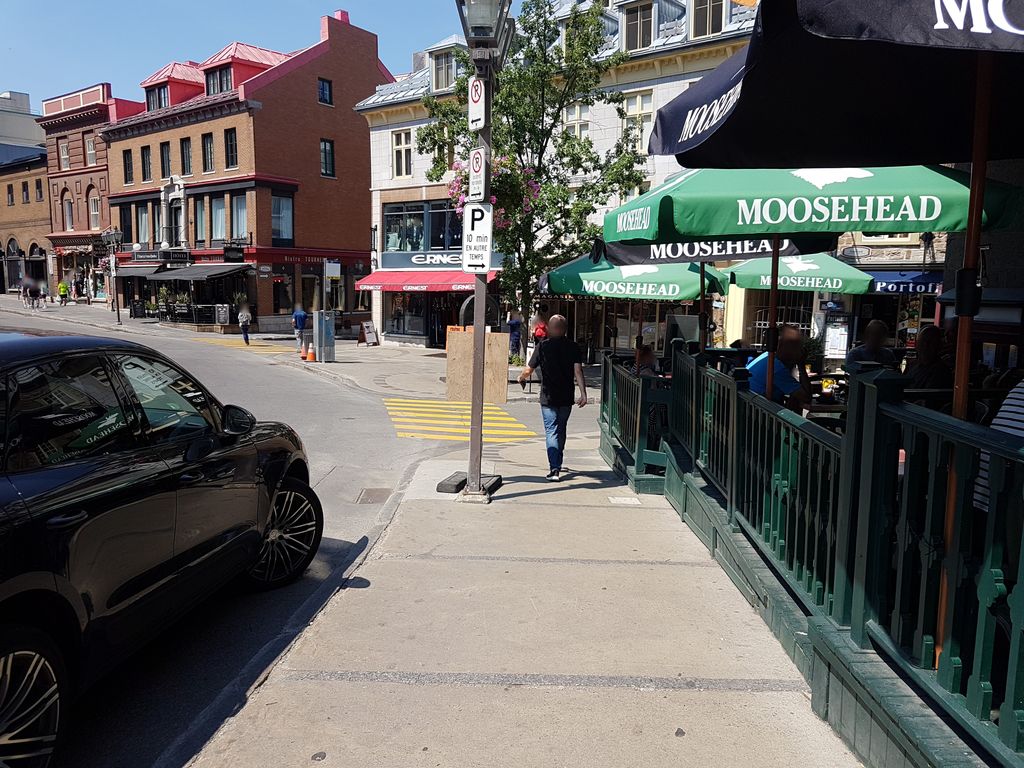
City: quebec_city